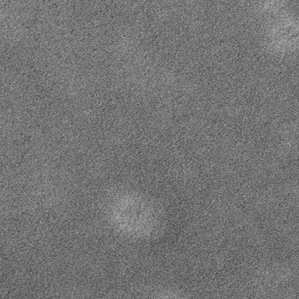
Label: frost